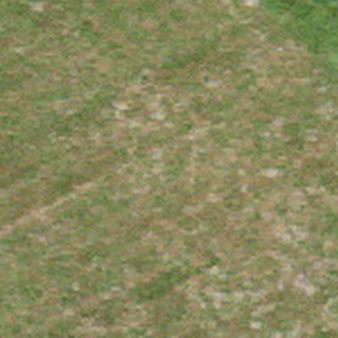
Label: other